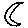
Label: moon